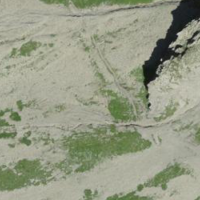
EUNIS habitat code: 48
Species observed at this site:
Doronicum grandiflorum